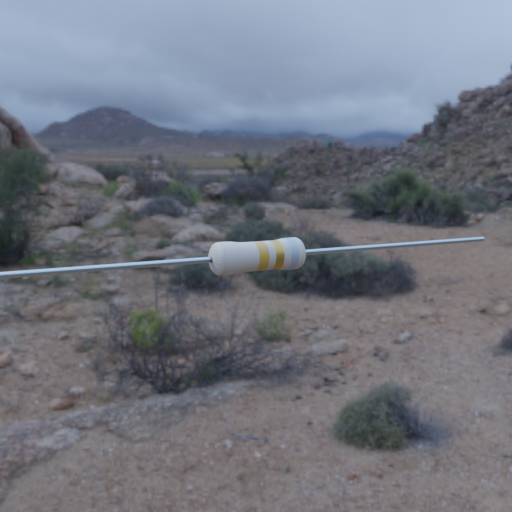
Resistor colour bands (in order): gold, gold, silver